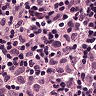
Metastatic tissue present: no